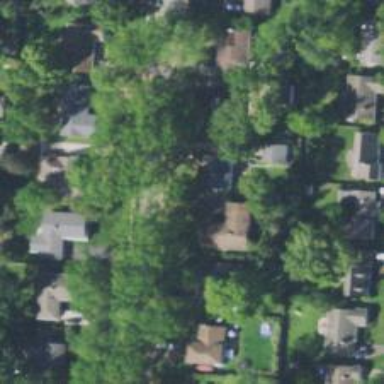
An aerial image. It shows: Residential driveway used as service road.